Field crop: maize
Growth stage: 2
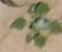
Species: chenopodium